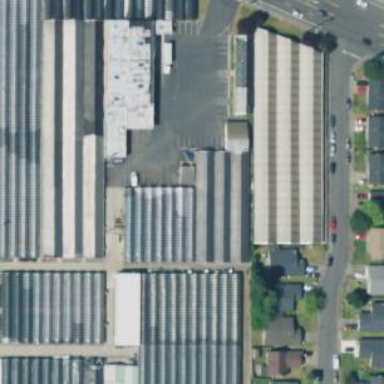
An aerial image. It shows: Greenhouse.